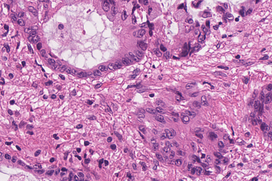
Tumor epithelial tissue: yes
Tumor-associated stroma tissue: yes
Normal tissue: no